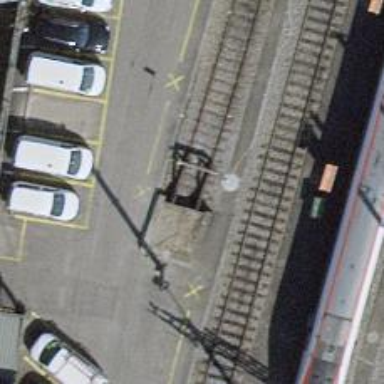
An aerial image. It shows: Railway buffer stop.